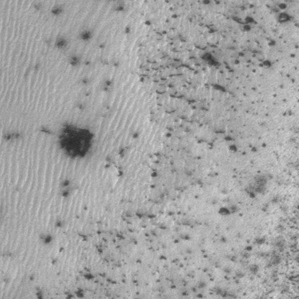
Label: frost